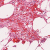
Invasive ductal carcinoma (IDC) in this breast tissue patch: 0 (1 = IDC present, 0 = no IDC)